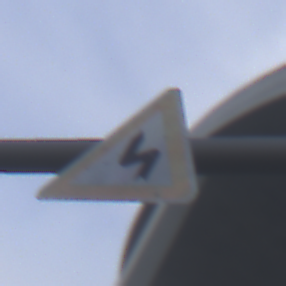
Verkehrszeichen: DoppelkurveZunaechstLinks
Umgebung: Outdoor, Urban
Tageszeit: SunriseSunset
Wetter: PartlyCloudy
Licht: Natural
Jahreszeit: NotSpecified
Kontrast: MediumContrast